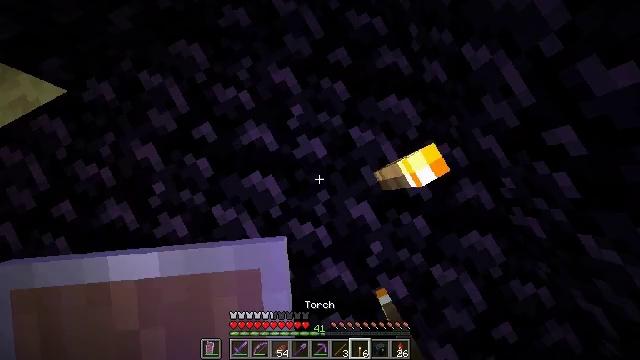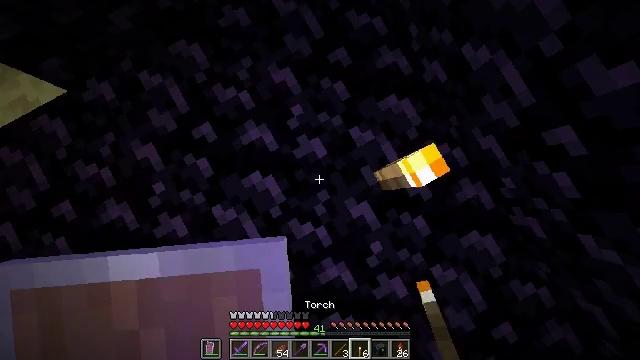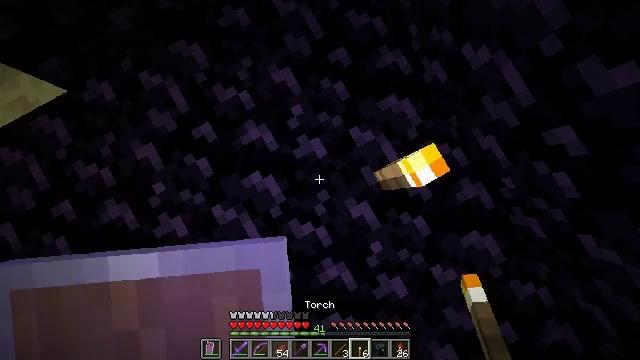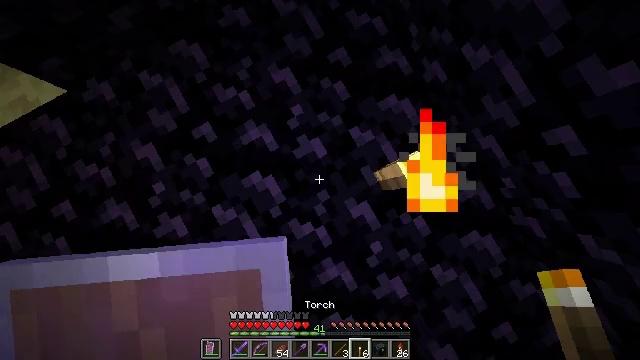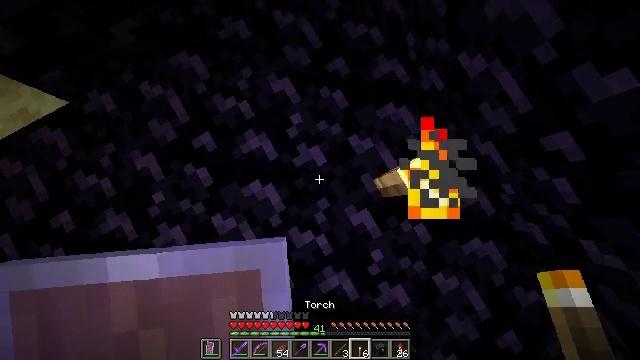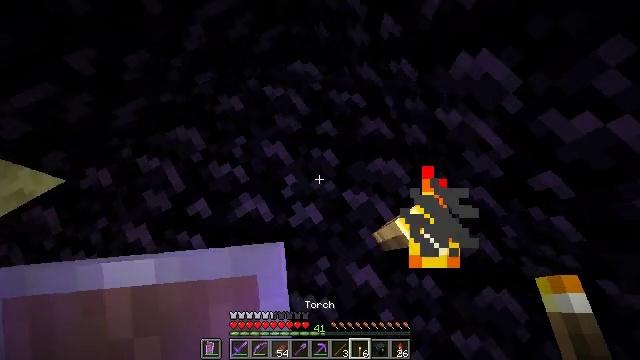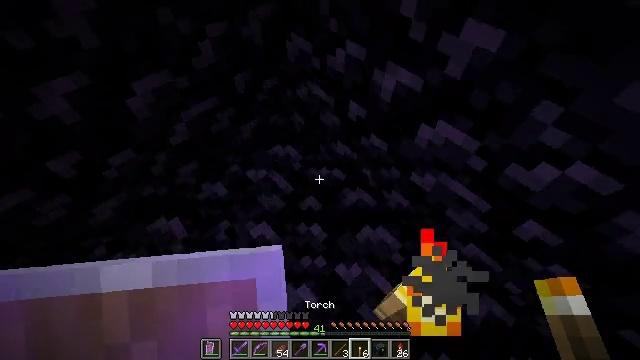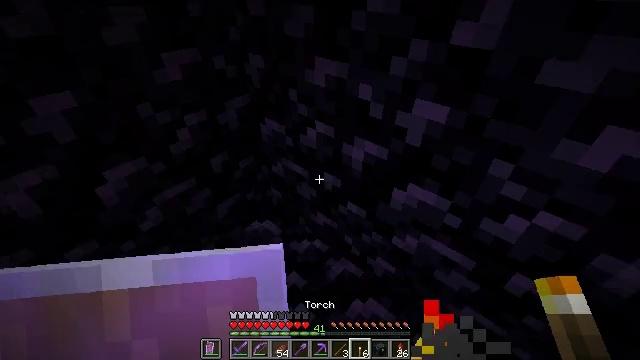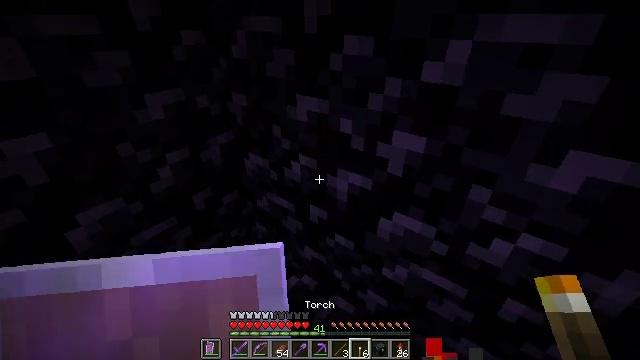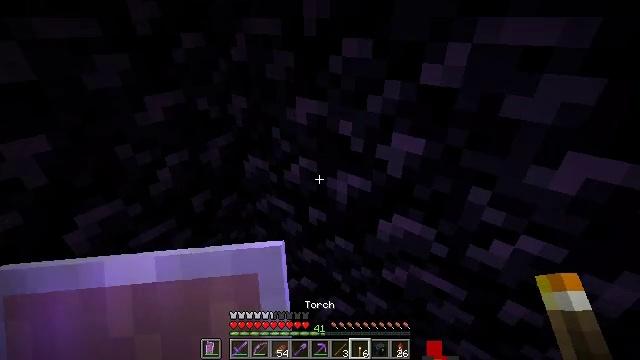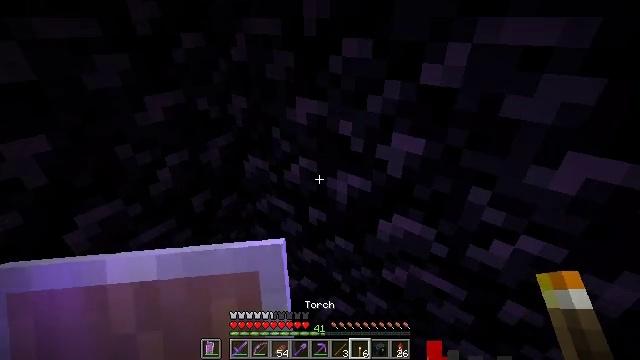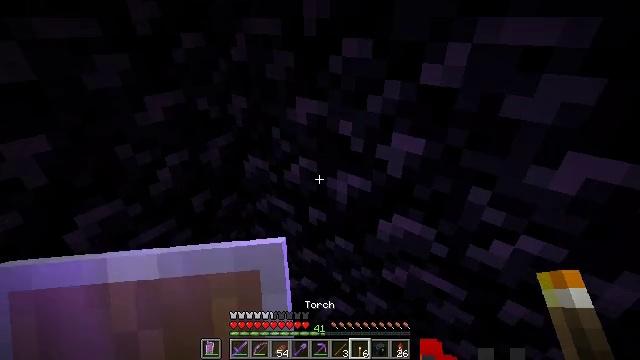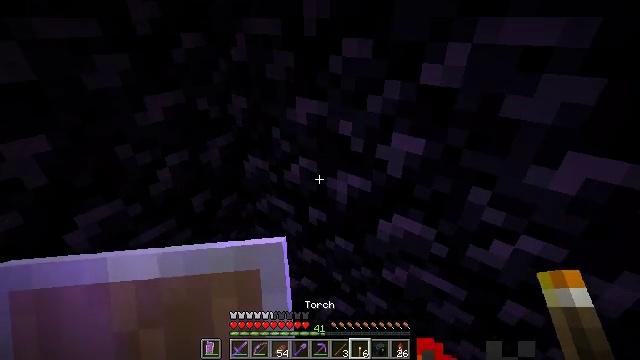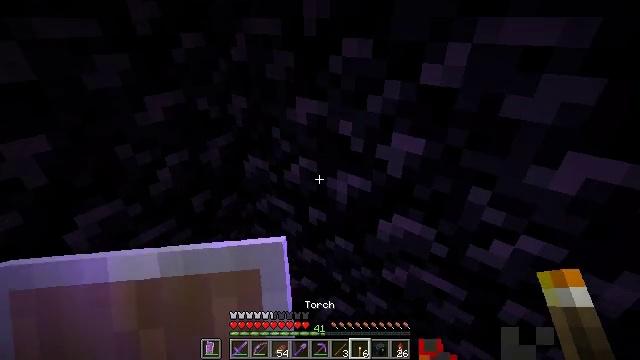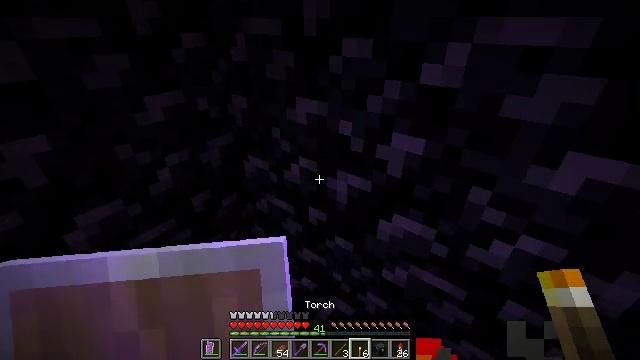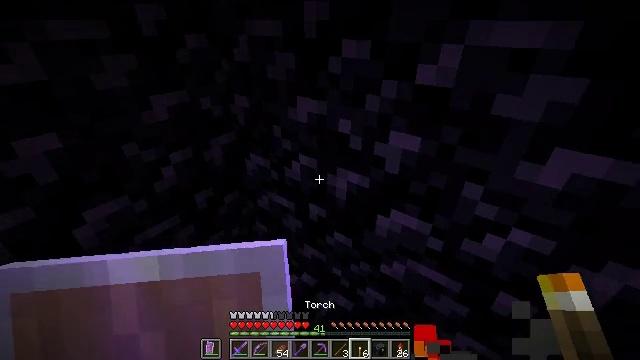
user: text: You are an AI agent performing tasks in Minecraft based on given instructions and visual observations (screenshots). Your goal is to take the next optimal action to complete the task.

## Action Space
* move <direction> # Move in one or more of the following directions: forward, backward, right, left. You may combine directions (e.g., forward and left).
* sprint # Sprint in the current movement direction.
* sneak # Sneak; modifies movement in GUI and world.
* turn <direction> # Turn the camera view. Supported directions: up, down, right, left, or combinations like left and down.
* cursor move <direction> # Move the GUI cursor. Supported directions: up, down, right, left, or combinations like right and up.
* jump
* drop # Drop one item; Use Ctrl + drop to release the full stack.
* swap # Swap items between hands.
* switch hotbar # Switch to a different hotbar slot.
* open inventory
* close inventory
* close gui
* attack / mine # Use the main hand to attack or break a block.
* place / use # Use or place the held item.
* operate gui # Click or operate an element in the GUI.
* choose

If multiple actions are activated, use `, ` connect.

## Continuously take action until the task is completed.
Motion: motion action
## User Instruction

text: Harvest obsidian for portal building.
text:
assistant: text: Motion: no_op
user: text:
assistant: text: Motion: no_op
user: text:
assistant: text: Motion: no_op
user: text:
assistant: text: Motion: turn up
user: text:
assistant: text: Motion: turn right and up
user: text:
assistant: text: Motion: turn right and up
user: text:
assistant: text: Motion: turn right and up
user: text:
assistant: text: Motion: turn right and up
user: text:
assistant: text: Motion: no_op
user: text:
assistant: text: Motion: no_op
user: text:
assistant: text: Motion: no_op
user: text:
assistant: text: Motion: no_op
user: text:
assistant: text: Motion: no_op
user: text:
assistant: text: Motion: no_op
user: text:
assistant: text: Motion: move back
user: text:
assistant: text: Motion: move back
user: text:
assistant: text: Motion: move back
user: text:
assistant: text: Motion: no_op
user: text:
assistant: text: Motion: turn up
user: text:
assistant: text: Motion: turn up
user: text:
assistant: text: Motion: turn up
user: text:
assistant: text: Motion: no_op
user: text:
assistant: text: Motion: no_op
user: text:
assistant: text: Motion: no_op
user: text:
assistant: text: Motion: no_op
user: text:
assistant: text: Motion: no_op
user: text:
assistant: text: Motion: no_op
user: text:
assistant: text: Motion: no_op
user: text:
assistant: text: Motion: no_op
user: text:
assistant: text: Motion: no_op